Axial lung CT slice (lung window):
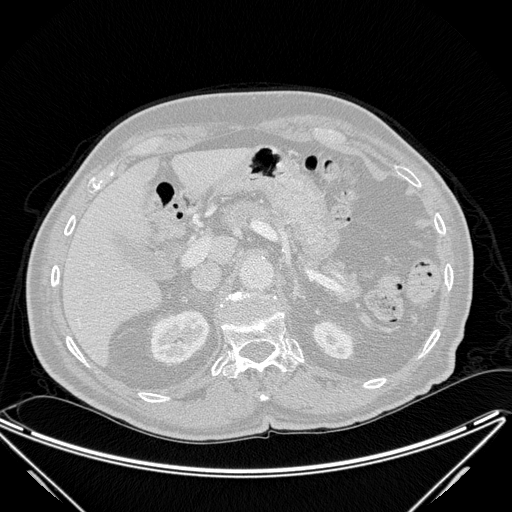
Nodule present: no